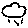
Label: cloud